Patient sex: F
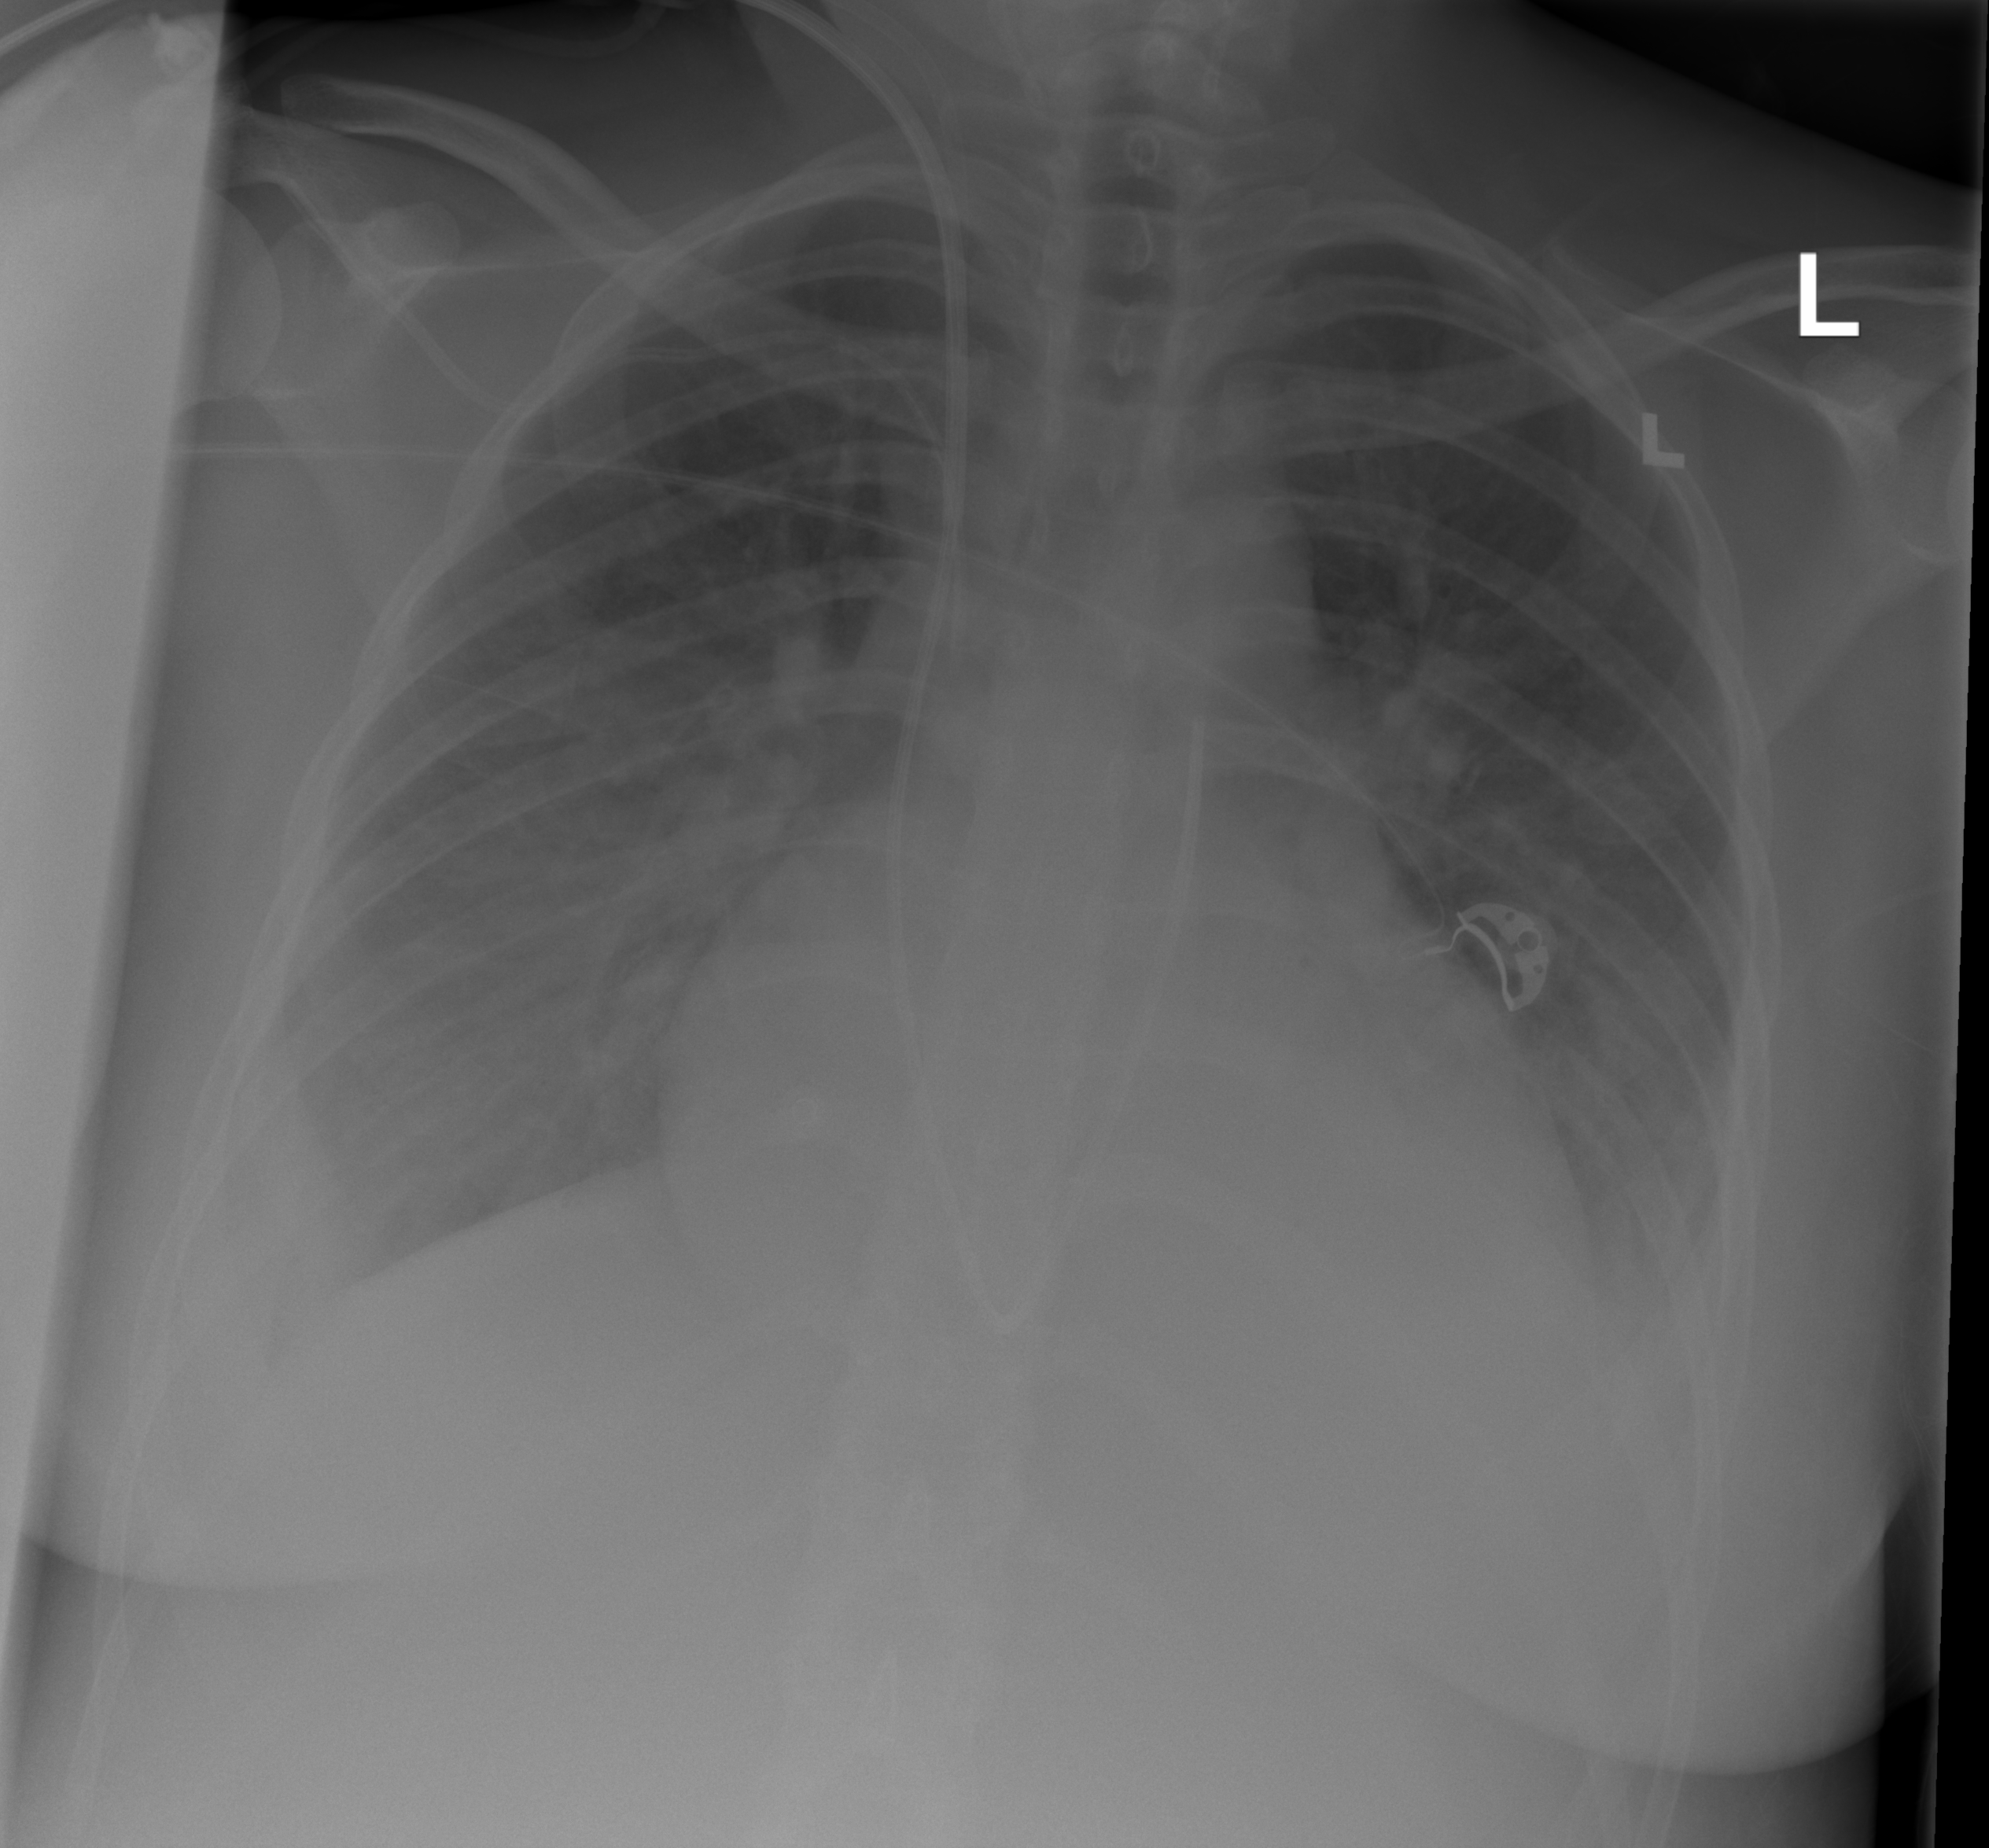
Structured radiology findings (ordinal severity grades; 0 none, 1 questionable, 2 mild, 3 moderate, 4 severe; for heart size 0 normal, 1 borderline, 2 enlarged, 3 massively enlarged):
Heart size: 2
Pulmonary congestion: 2
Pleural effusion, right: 2
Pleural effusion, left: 2
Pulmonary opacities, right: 2
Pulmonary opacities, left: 2
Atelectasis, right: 2
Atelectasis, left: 2